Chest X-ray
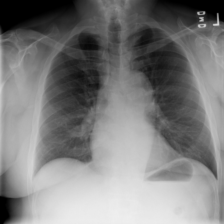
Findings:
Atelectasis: negative
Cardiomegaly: negative
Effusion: negative
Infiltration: negative
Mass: negative
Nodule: negative
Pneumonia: negative
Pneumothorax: negative
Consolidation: negative
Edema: negative
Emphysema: negative
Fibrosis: negative
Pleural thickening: negative
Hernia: negative